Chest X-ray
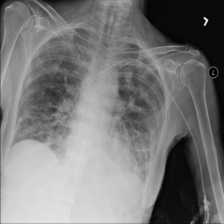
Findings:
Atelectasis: negative
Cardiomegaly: negative
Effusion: positive
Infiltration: negative
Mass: negative
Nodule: negative
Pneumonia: negative
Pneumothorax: negative
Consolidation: negative
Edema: positive
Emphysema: negative
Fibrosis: negative
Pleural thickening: negative
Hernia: negative